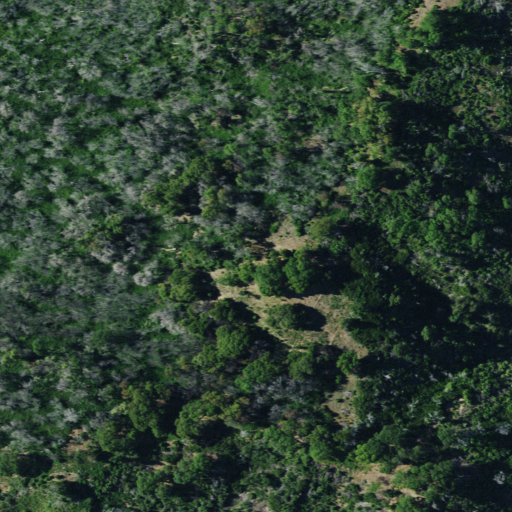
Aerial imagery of ridge(s) in California named Skinner Ridge containing shrub, open development, evergreen forest, and grassland